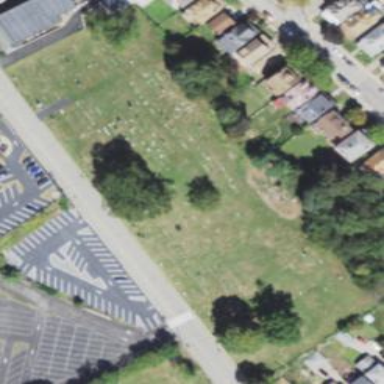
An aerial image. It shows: Cemetery.